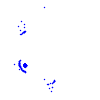
Particle: pion